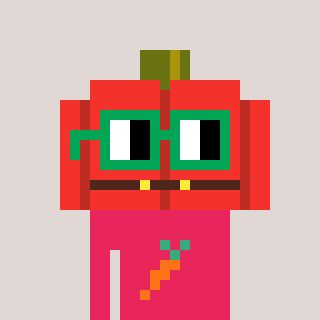
a pixel art character with square green glasses, a pumpkin-shaped head and a redpinkish-colored body on a warm background